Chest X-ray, PA view. Patient: 45 years old, sex F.
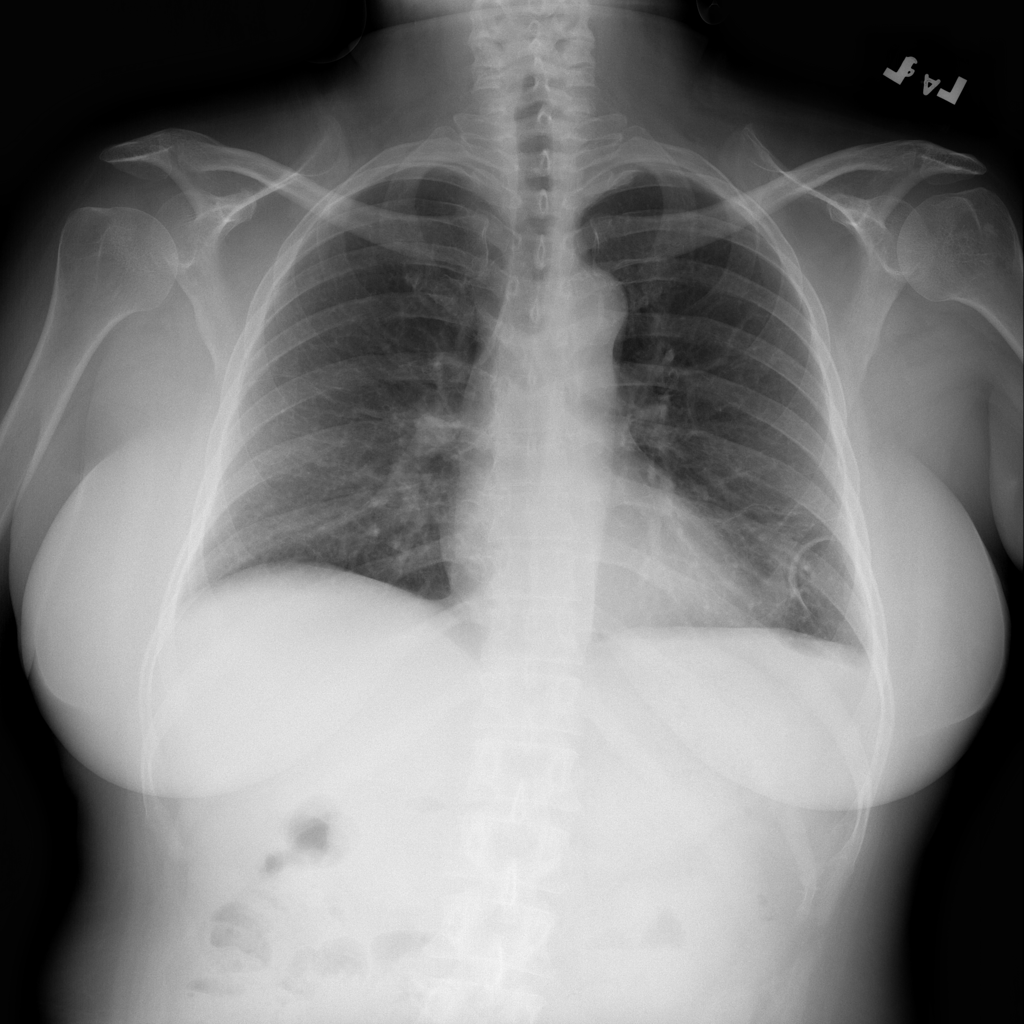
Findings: Atelectasis